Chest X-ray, AP view. Patient: 60 years old, sex F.
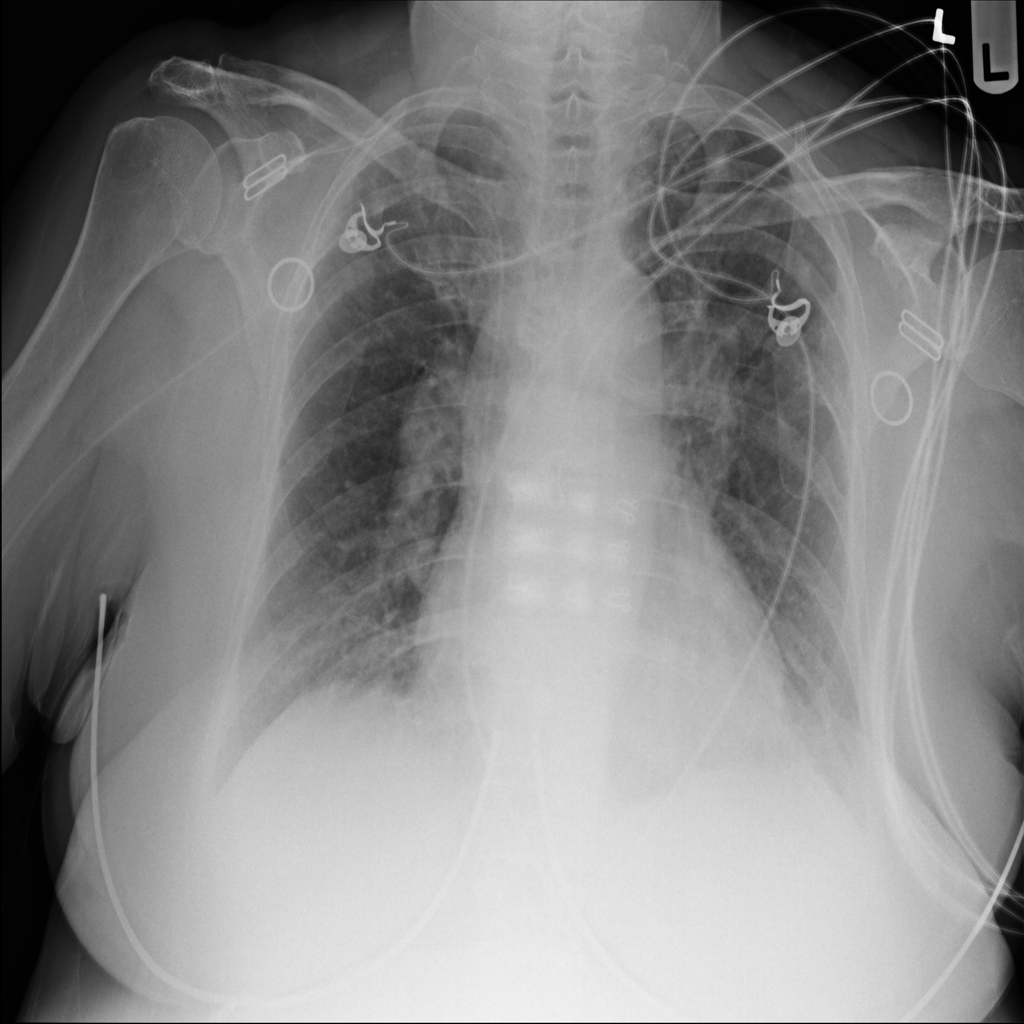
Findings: No Finding